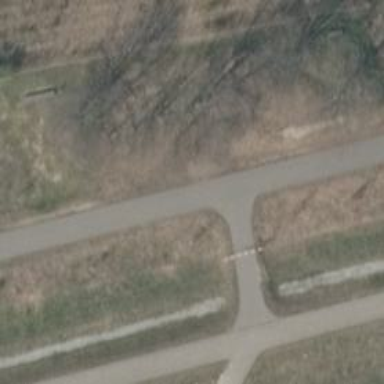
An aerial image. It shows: Well-maintained track road with grade 1 tracktype.